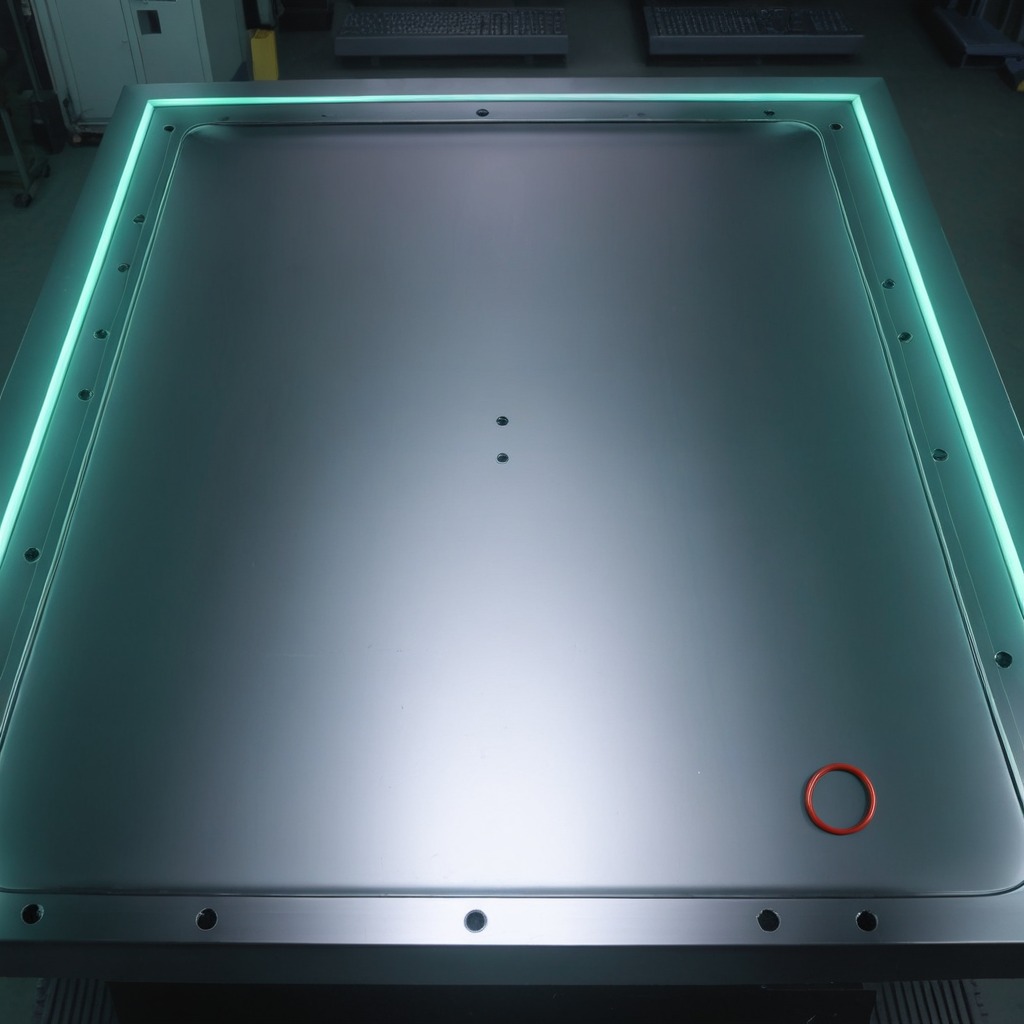
A rubber O-ring is lying on the metal table in a machine shop under fluorescent lights.